Question: I have markers which use MarkerImage on my map.
The problem is I'm trying to shift the marker image so the icon centre is on the exact coordinate position.
I doesn't work.
My code is:
'''
var image = new google.maps.MarkerImage(icon,
// This marker is 15 pixels wide by 15 pixels tall.
new google.maps.Size(15, 15),
new google.maps.Point(7,7),
new google.maps.Point(7,7)
);
var marker = new google.maps.Marker({
position: new google.maps.LatLng(lat, lon),
map: map,
title: title,
icon: icon
});
'''
Markers should be centred on the polylines as they mark object which are located on polylines. They appear next to it on my map.

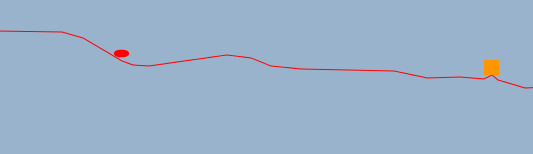
Answer: Ok. I had icon instead of image inserted in my marker so it didn't see the shifted image.
Besides MarkerImage has changed to Icon type in the reference since version 3.11 so it was worth amending too.